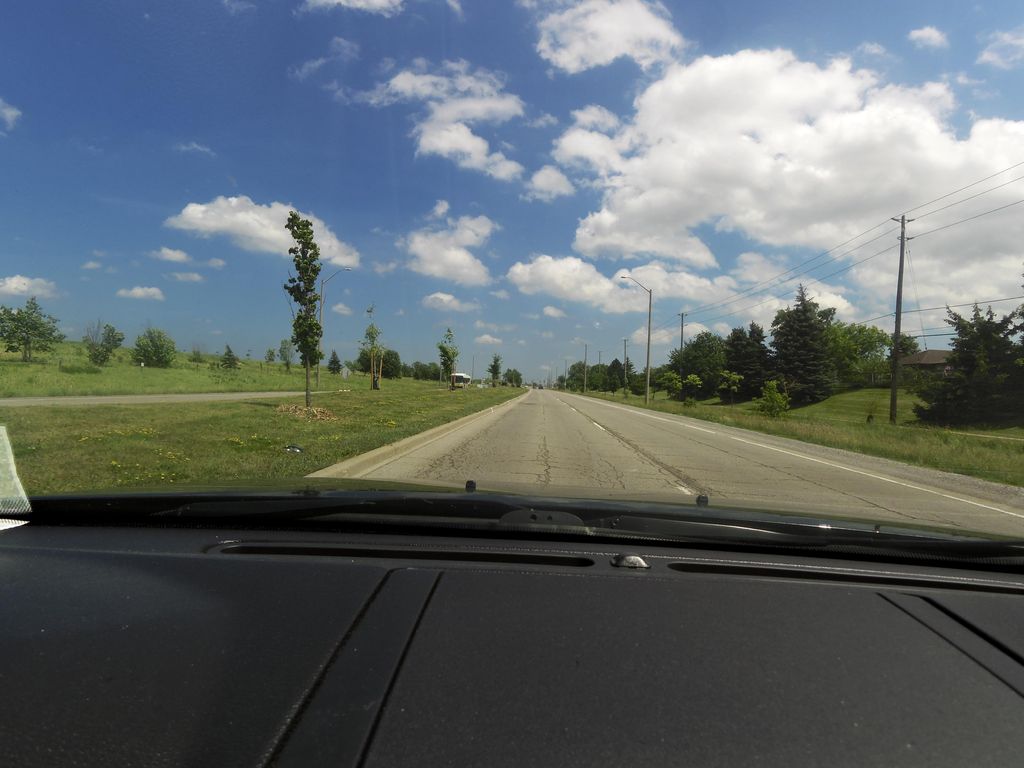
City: hamilton